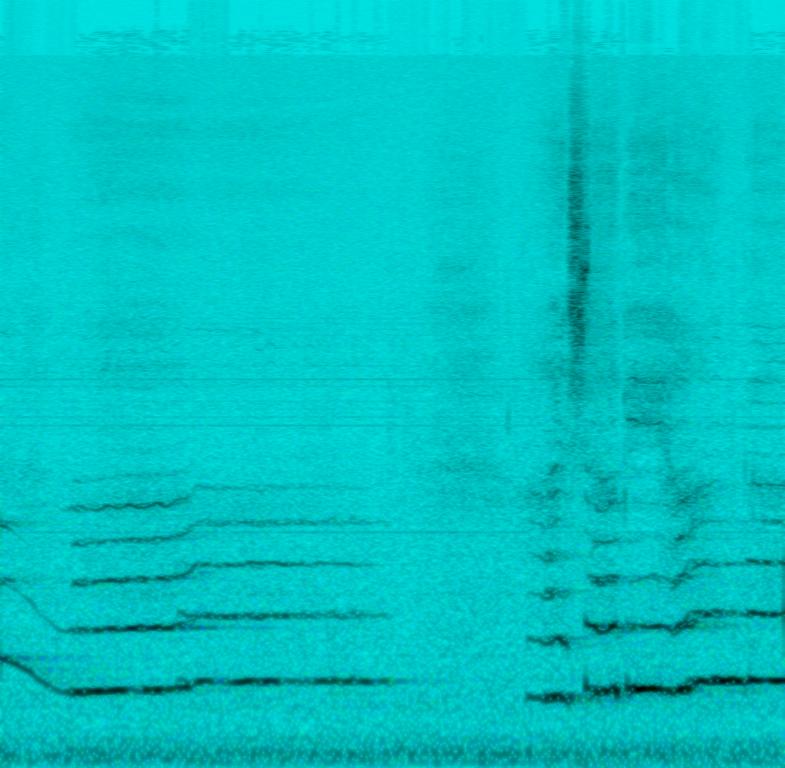
This song features female voices singing in harmony. There are no instruments in this song. The voices are relaxing. The song starts with vocables and then the singers sing some Hindi words in a very relaxing tone. This song can be played in a romantic movie.